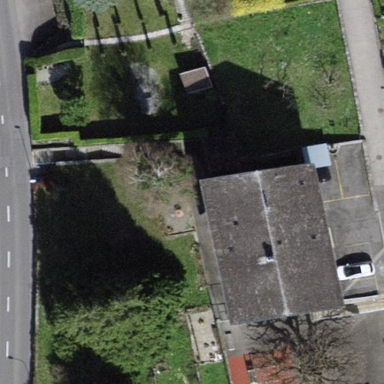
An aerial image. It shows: School building.